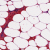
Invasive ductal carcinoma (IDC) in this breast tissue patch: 0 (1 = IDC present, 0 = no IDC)